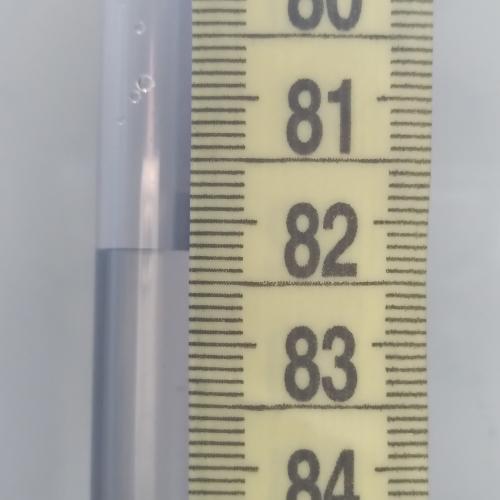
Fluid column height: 82.2 cm